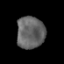
Tissue: prostate
Cell type: Endothelial cells
Senescence score: 0.7054
Nuclear area (px): 880
Mean DAPI intensity: 101.003